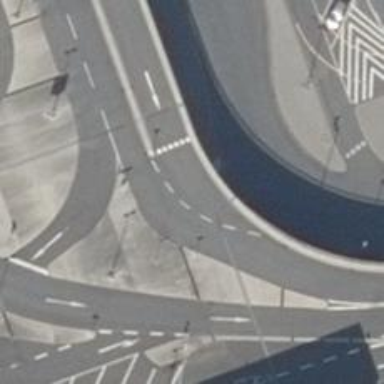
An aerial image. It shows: Road with "give way" sign.